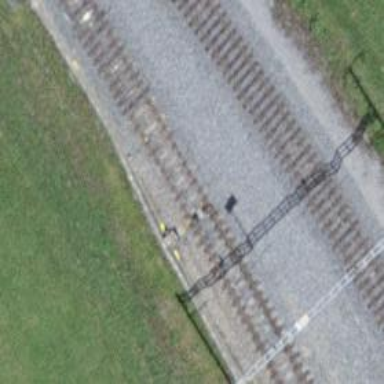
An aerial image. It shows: Railway switch.